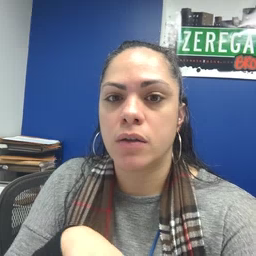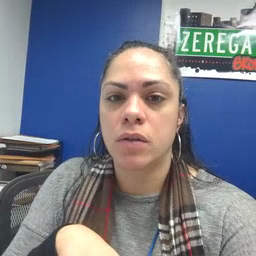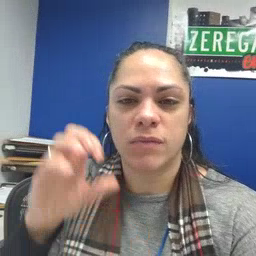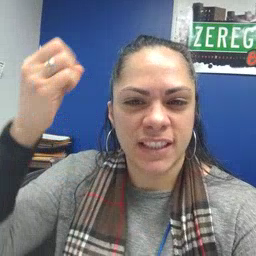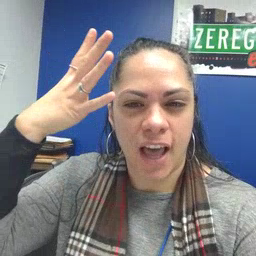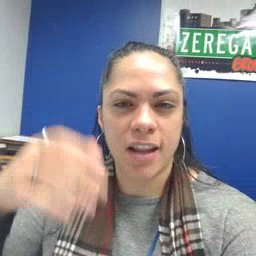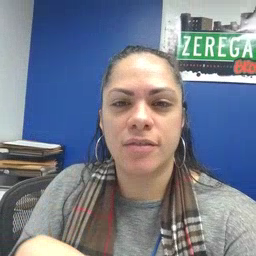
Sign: sun